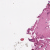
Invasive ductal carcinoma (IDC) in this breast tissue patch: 0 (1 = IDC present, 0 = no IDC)